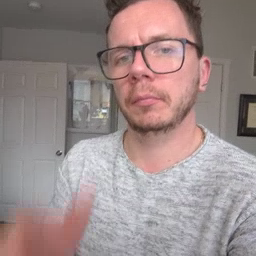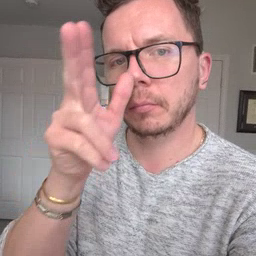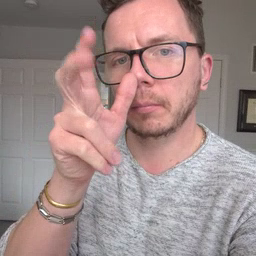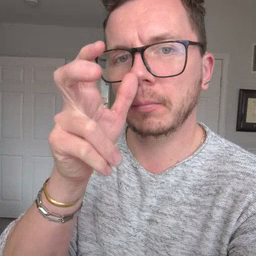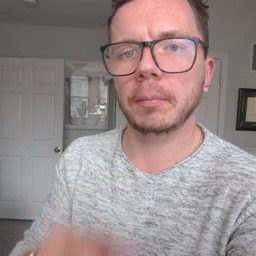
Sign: bug